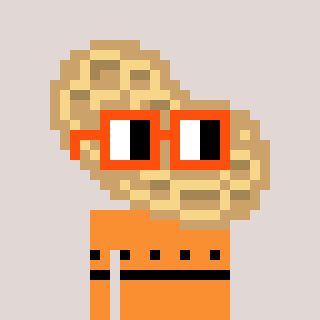
a pixel art character with square orange glasses, a peanut-shaped head and a orange-colored body on a warm background